Question: I have a controller which is as following
'''
var app = angular.module('StudentProgram', []);
app.controller('mycontroller', function($scope){
$scope.details=[
{name1:"TIER 1 - CORE FOUNDATIONS", subcategory1:[
{name2:"Critical Reading and Writing", subcategory2:[
{course:"HIST 1301",term:"Spring 2012",credit:"3.0",grade:"B"},
{course:"ENGL 1301",term:"Spring 2012",credit:"3.0",grade:"A"}
]},
{name2:"Speaking and Listening", subcategory2:[
{course:"HIST 1301",term:"Spring 2012",credit:"3.0",grade:"B"},
{course:"ENGL 1301",term:"Spring 2012",credit:"3.0",grade:"A"}
]}
]},
{name1:"TIER 2 - CORE DOMAINS", subcategory1:[
{name2:"Critical Reading and Writing", subcategory2:[
{course:"HIST 1301",term:"Spring 2012",credit:"3.0",grade:"B"},
{course:"ENGL 1301",term:"Spring 2012",credit:"3.0",grade:"A"}
]}
]}
];
});
'''
I have defined a div to call the json above in loops using ng-repeat:
'''
<div ng-controller="mycontroller" class="panel panel-primary">
<div ng-repeat="title in details">
<div class="panel-heading">
<h3 class="panel-title">{{title.name1}}</h3>
</div>
<div ng-repeat="subtitle in details" class="panel-body">
<div class="container">
<h4><strong>{{subtitle.name2}}</strong></h4>
<table class="table table-hover" style="width:700px;">
<tr>
<th>Course</th>
<th>Term</th>
<th>Credit</th>
<th>Grade</th>
</tr>
<tr ng-repeat="detail in details">
<td>{{detail.course}}</td>
<td>{{detail.term}}</td>
<td>{{detail.credit}}</td>
<td>{{detail.grade}}</td>
</tr>
</table>
</div>
</div>
</div>
</div>
'''
I would like to call the div using ng-repeat in such a way that it looks like the following:

Please help!
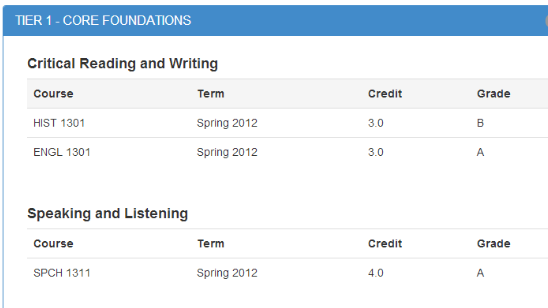
Answer: your 'ng-repeat' usage was wrong on many part...
here is fixed
'''
<div ng-repeat="detail in details">
<div class="panel-heading">
<h3 class="panel-title">{{detail.name1}}</h3>
</div>
<div ng-repeat="subcategory in detail.subcategory1" class="panel-body">
<div class="container">
<h4>
<strong>{{subcategory.name2}}</strong>
</h4>
<table class="table table-hover" style="width:700px;">
<tbody>
<tr>
<th>Course</th>
<th>Term</th>
<th>Credit</th>
<th>Grade</th>
</tr>
<tr ng-repeat="subcategory2 in subcategory.subcategory2">
<td>{{subcategory2.course}}</td>
<td>{{subcategory2.term}}</td>
<td>{{subcategory2.credit}}</td>
<td>{{subcategory2.grade}}</td>
</tr>
</tbody>
</table>
</div>
</div>
</div>
'''
and here is working <URL>...